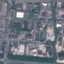
Land use / land cover: Industrial